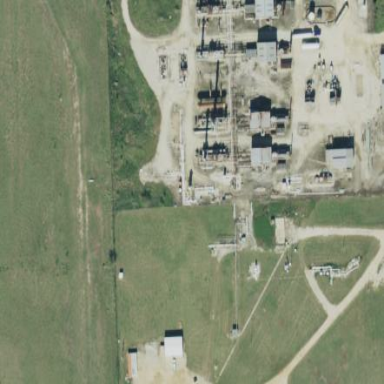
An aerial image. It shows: Industrial area used for gas-related purposes.